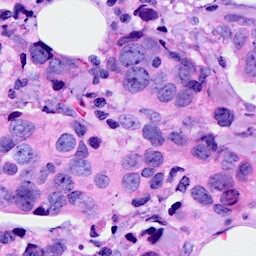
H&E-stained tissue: Breast